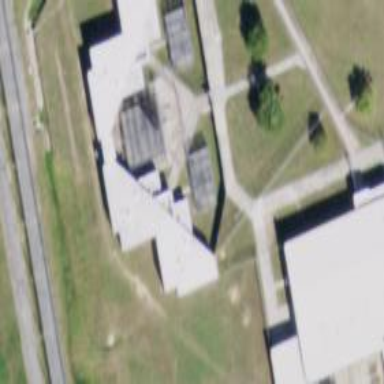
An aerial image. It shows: Prison building.